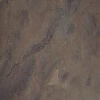
Label: land